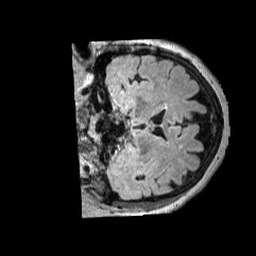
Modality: FLAIR
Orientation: coronal
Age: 71
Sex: female
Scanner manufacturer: siemens
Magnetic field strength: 3 T
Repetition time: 5 s
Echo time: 0.387 s